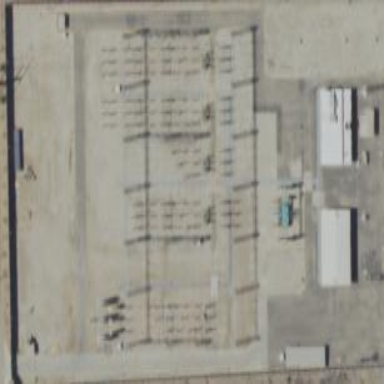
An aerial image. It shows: Outdoor substation at the transmission level.